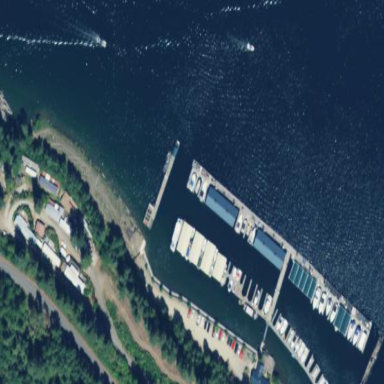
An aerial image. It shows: Marina area for leisure land.